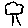
Label: tree